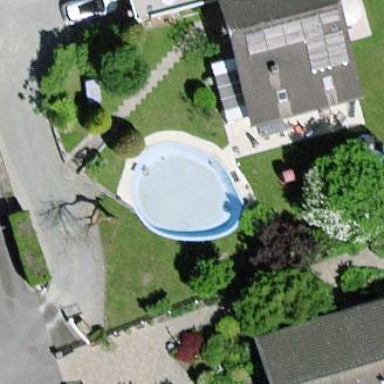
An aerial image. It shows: Swimming pool located in leisure land.